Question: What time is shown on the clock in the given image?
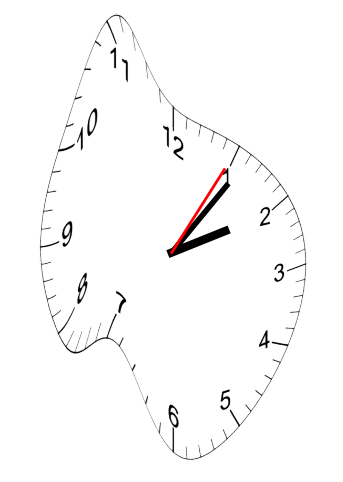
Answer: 02:06:05